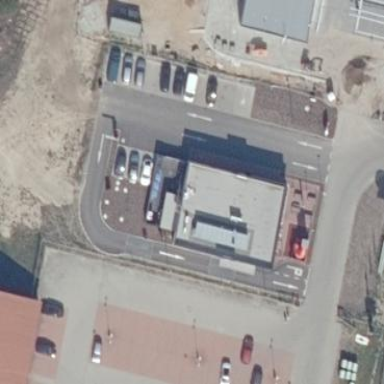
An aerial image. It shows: Fast food restaurant located in building.